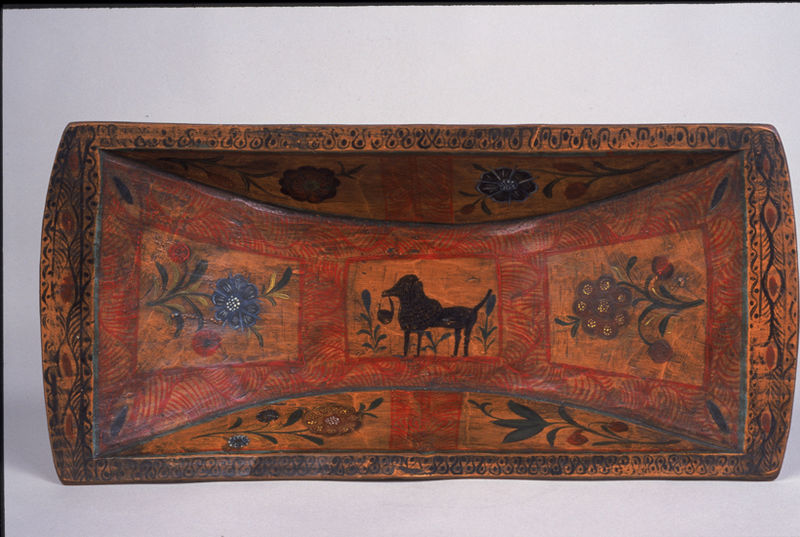
Titel: Tray (Batea)
Standort: Amherst (Massachusetts, USA)
Institution: Mead Art Museum, Amherst College
Schlagwörter: beige, blue, red, white, black, carpet, gold, green, painting, symbolism, yellow, decorative, flowers, pattern, patterns, picture, rug, brown, plant, wooden, wood, flower, orange, waves, grass, plants, decoration, ornament, color, dog, tail, photo, basket, ancient, leaves, design, rectangle, square, art, box, abstraction, animal, lines, horse, leaf, vegetation, paint, sheep, stylized, dish, pottery, artifact, carrying, carving, ornamental, plate, border, photograph, squiggles, faded, bowl, painted, stem, rectangular, image, basin, daisy, holding, platter, tray, symmetrical, detailed, pipe, bag, panorama, folk art, panel, curve, flora, folk, carved, borders, motif, object, bloom, oblong, orang, dg, serving, fetch, muzzle, decor, decorated, rim, americana, antient, hand painted, blue flower, concave, decorative art, carven, vegetative, zoomorphic, embrodiery, simple, greenred, wodden, black dog, poodle, bkack, 나무, 꽃, 강아지, 여물통, 고급, 목공 예술품, 곡선, 봄